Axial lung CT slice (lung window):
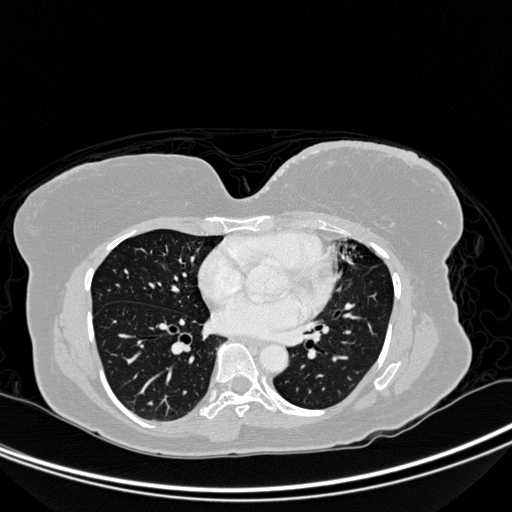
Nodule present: no